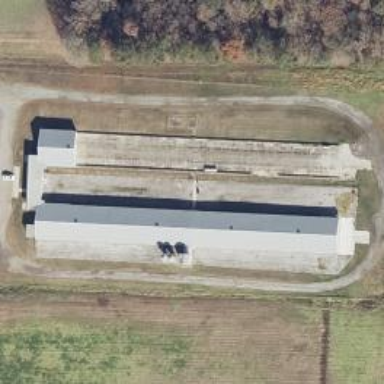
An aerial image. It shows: Farm auxiliary building.